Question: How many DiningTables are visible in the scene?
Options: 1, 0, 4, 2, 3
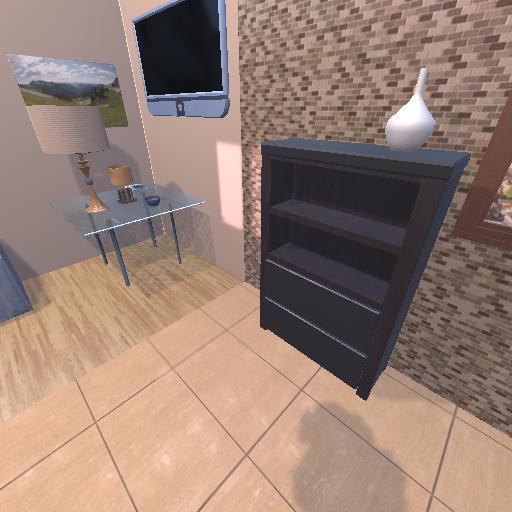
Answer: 1